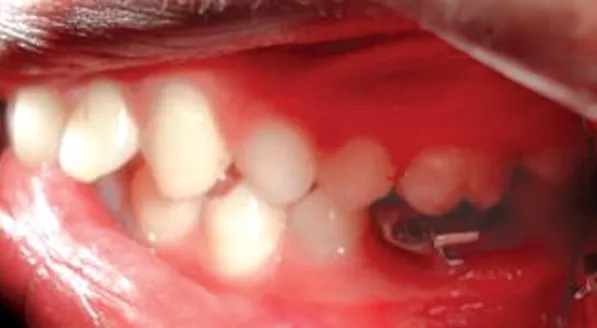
Postoperative showing corrected 46.
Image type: medical_photograph (oral_photograph)